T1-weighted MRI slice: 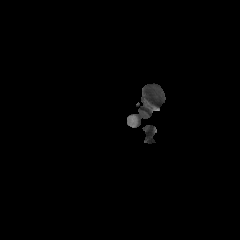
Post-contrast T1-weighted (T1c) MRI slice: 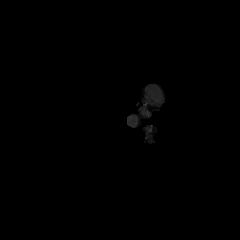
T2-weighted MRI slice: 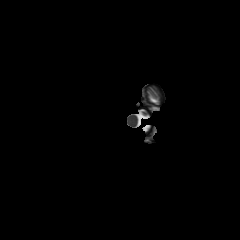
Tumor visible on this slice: no